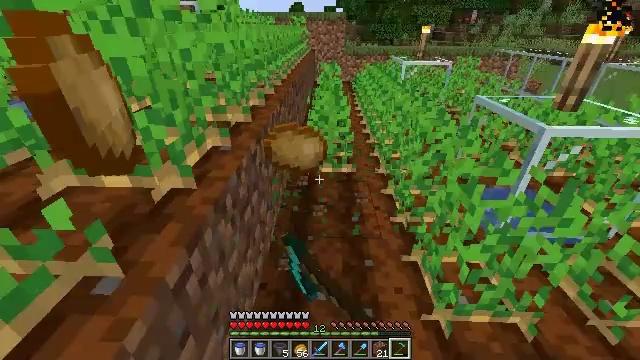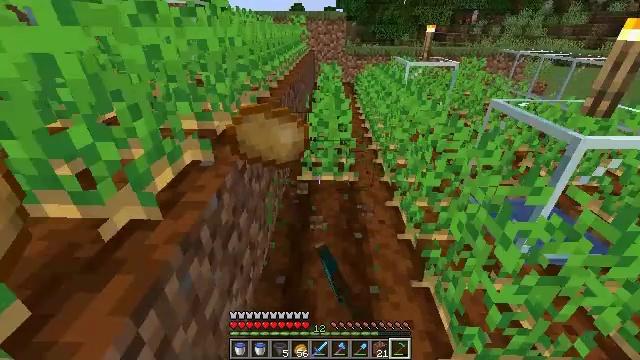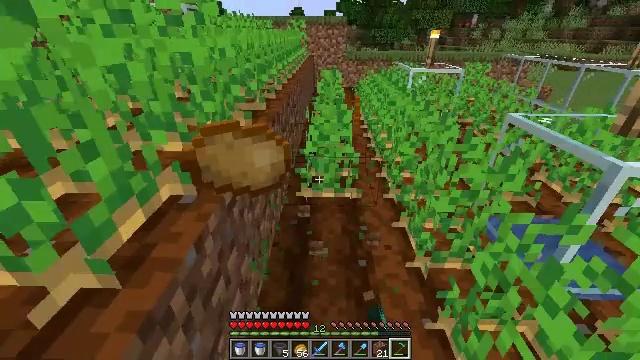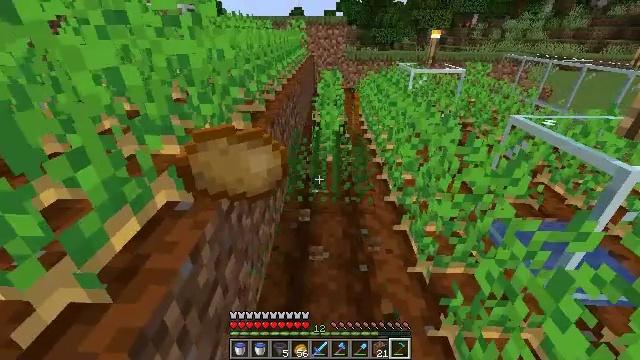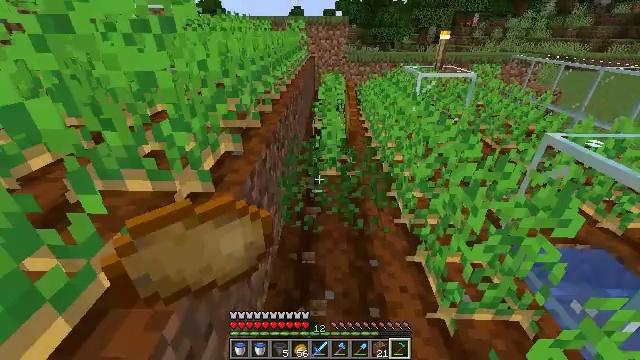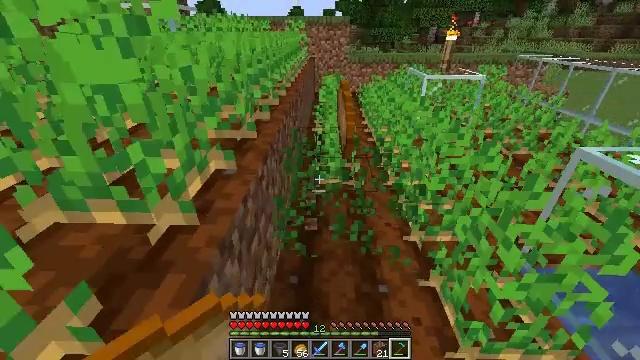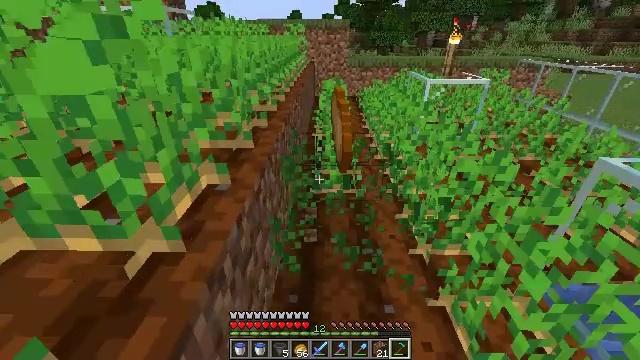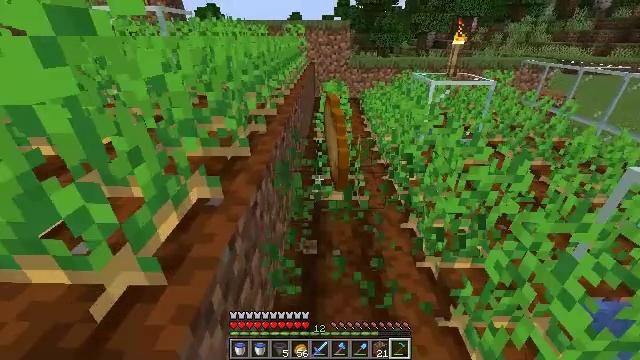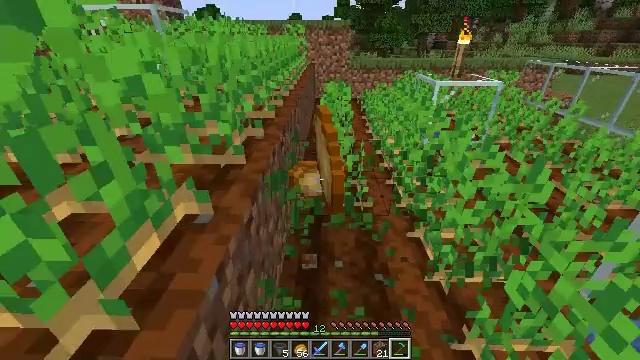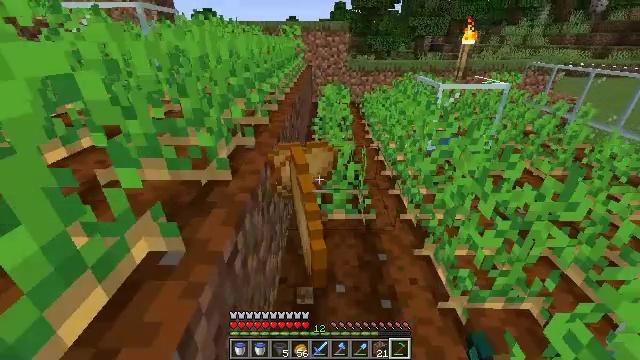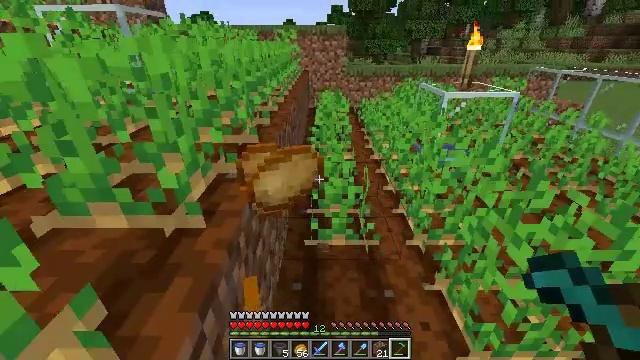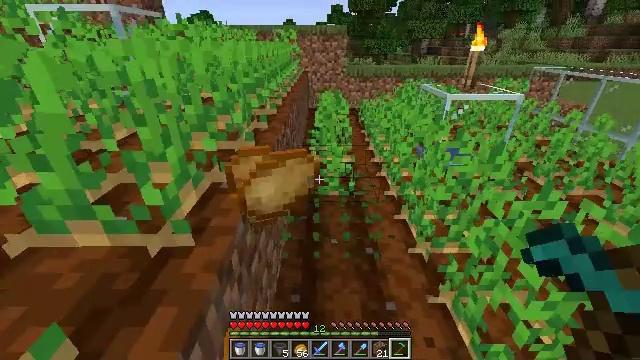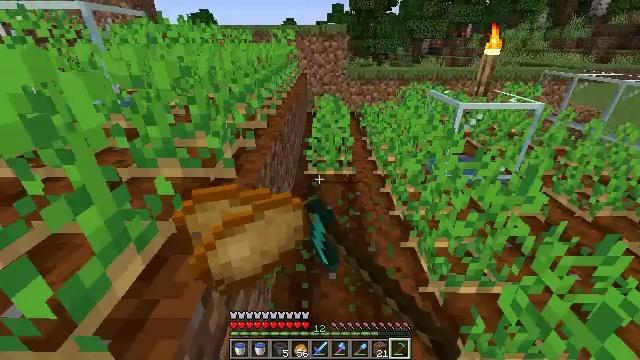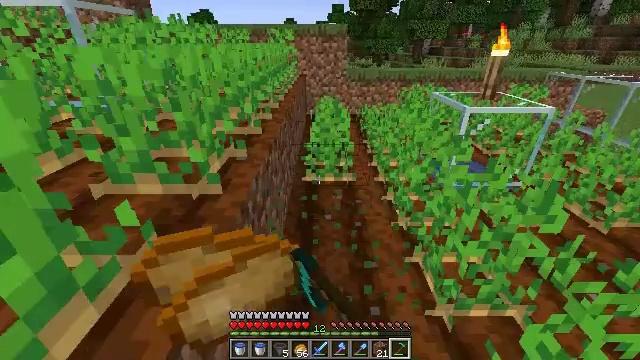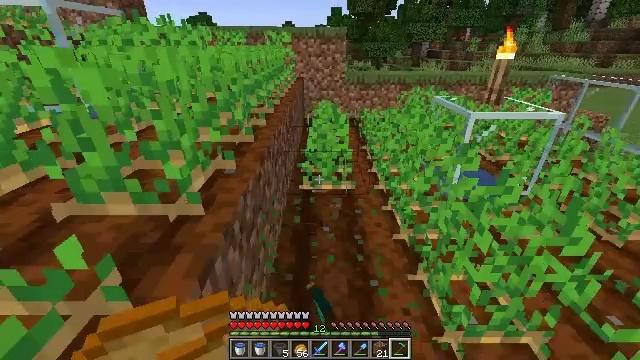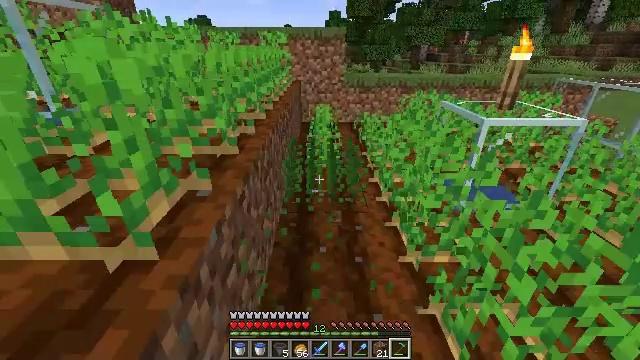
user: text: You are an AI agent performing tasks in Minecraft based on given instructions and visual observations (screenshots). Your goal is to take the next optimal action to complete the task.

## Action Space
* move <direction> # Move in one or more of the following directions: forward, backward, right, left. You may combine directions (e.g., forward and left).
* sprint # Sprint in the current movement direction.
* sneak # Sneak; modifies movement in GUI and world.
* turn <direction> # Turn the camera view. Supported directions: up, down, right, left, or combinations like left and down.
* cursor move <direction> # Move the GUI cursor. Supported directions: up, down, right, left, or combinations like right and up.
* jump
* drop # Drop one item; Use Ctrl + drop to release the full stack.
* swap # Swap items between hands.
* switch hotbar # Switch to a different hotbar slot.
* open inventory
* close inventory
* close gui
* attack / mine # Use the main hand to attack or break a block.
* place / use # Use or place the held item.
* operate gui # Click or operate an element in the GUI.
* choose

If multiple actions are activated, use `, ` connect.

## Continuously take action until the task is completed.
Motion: motion action
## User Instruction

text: Harvest potatoes.
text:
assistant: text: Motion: move forward, attack / mine
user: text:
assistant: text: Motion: move forward
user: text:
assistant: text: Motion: move forward, attack / mine
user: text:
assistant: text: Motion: move forward, attack / mine
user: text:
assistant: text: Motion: move forward, attack / mine
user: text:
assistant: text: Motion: move forward
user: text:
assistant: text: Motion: move forward
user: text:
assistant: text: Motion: move forward
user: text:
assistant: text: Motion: move forward
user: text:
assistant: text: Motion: move forward
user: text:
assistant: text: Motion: move forward, attack / mine
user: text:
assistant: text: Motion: move forward, attack / mine
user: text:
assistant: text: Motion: move forward, attack / mine
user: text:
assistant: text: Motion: move forward
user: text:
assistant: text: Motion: move forward, attack / mine
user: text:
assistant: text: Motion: move forward, attack / mine
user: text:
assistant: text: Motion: move forward, attack / mine
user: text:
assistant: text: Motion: move forward, turn up, attack / mine
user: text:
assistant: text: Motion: move forward
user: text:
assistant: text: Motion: move forward, attack / mine
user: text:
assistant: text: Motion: move forward, attack / mine
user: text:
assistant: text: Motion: move forward, attack / mine
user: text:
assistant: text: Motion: move forward
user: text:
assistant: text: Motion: move forward, attack / mine
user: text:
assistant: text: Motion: move forward, attack / mine
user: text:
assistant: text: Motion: move forward, attack / mine
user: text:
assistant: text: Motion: move forward
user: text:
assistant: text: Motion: move forward, attack / mine
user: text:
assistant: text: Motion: move forward, attack / mine
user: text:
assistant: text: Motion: move forward, attack / mine